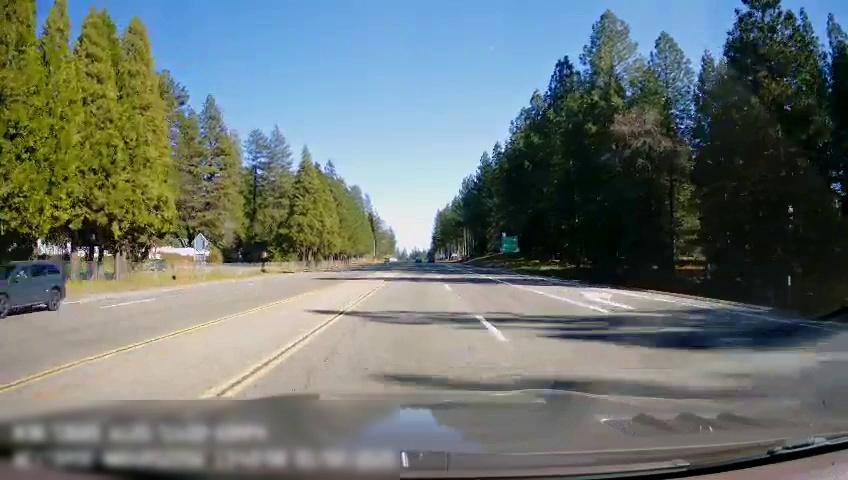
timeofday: Day
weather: Sunny
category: Drivable Space
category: Vehicles | SUV
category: Lanes | Opposite Lane
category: Lanes | Opposite Lane
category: Lanes | Current Lane
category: Lanes | Alternate Lane
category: Lanes | Alternate Lane
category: Lanes | Current Lane
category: Lanes | Alternate Lane
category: Lanes | Opposite Lane
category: Lanes | Opposite Lane
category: Traffic | Signs